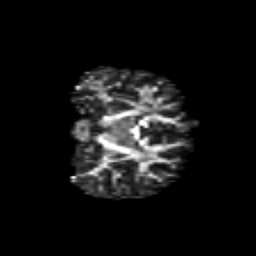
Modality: FA
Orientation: coronal
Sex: male
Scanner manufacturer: siemens
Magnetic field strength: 3 T
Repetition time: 5 s
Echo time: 0.071 s